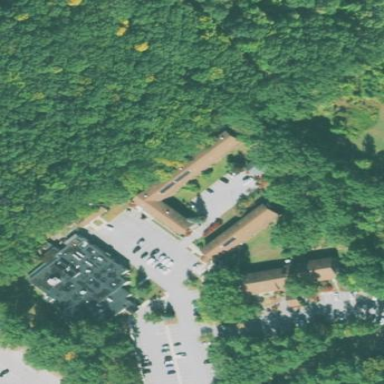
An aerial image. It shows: Hotel building.